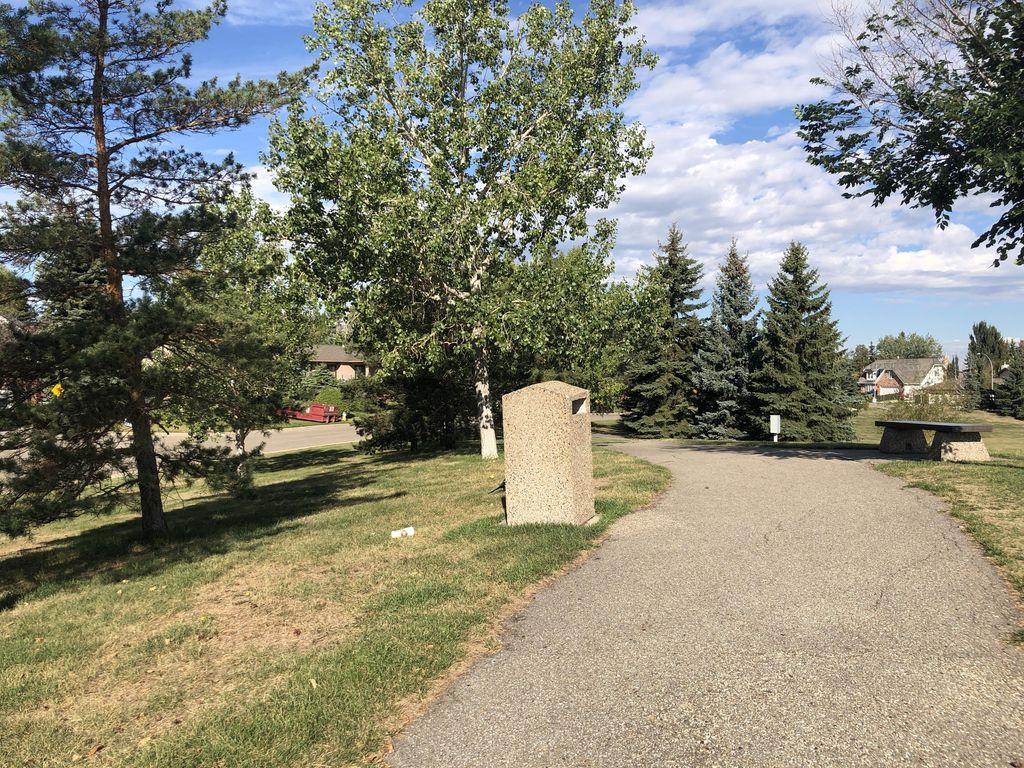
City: edmonton